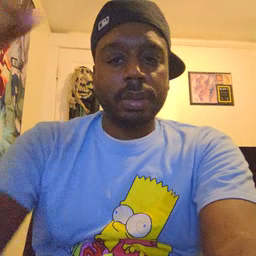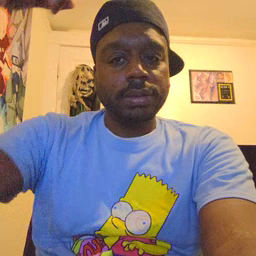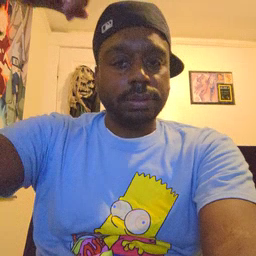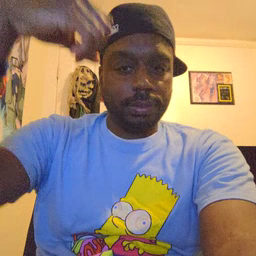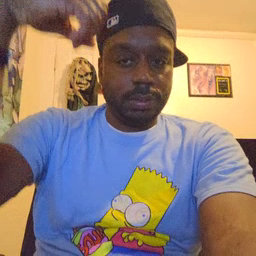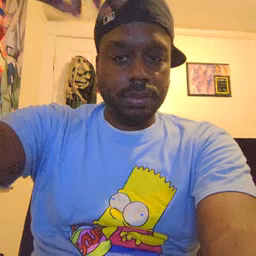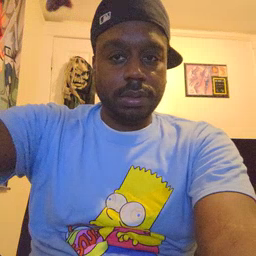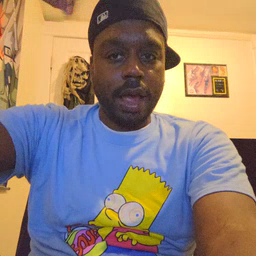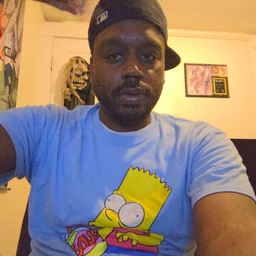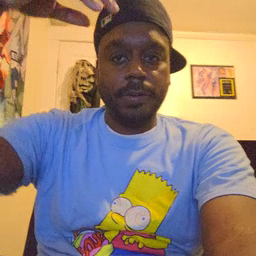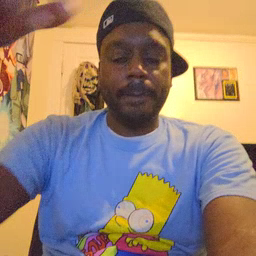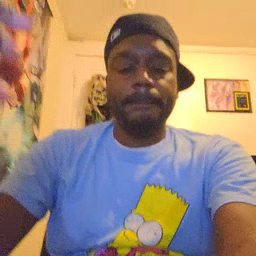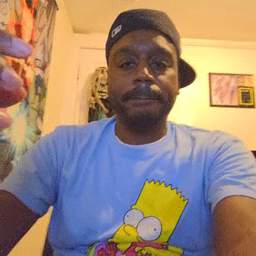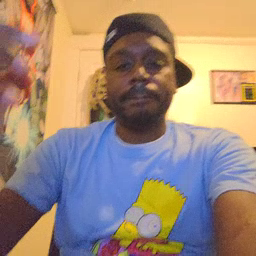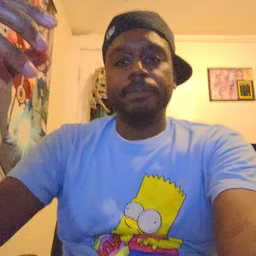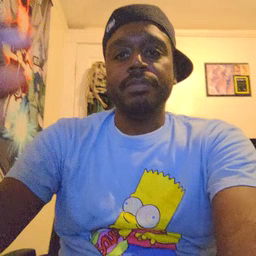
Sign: shower